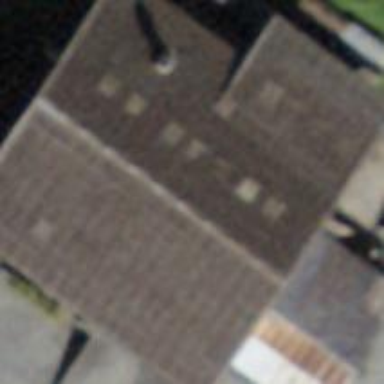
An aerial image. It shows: Barn.